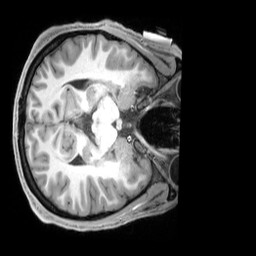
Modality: T1w
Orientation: axial
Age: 29
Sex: male
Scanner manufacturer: siemens
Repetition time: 2.3 s
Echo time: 0.00229 s